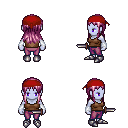
a pixel art fantasy rpg character, female body template, dark elf, purple skin, brown pirate shirt, magenta pants, pink unkempt hairstyle, red bandana, white cloth bracers, metal boots, dagger, four views (front, back, left, right), 2x2 character sprite sheet, small pixel art, hard edges, no anti-aliasing